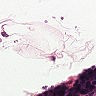
Metastatic tissue present: no